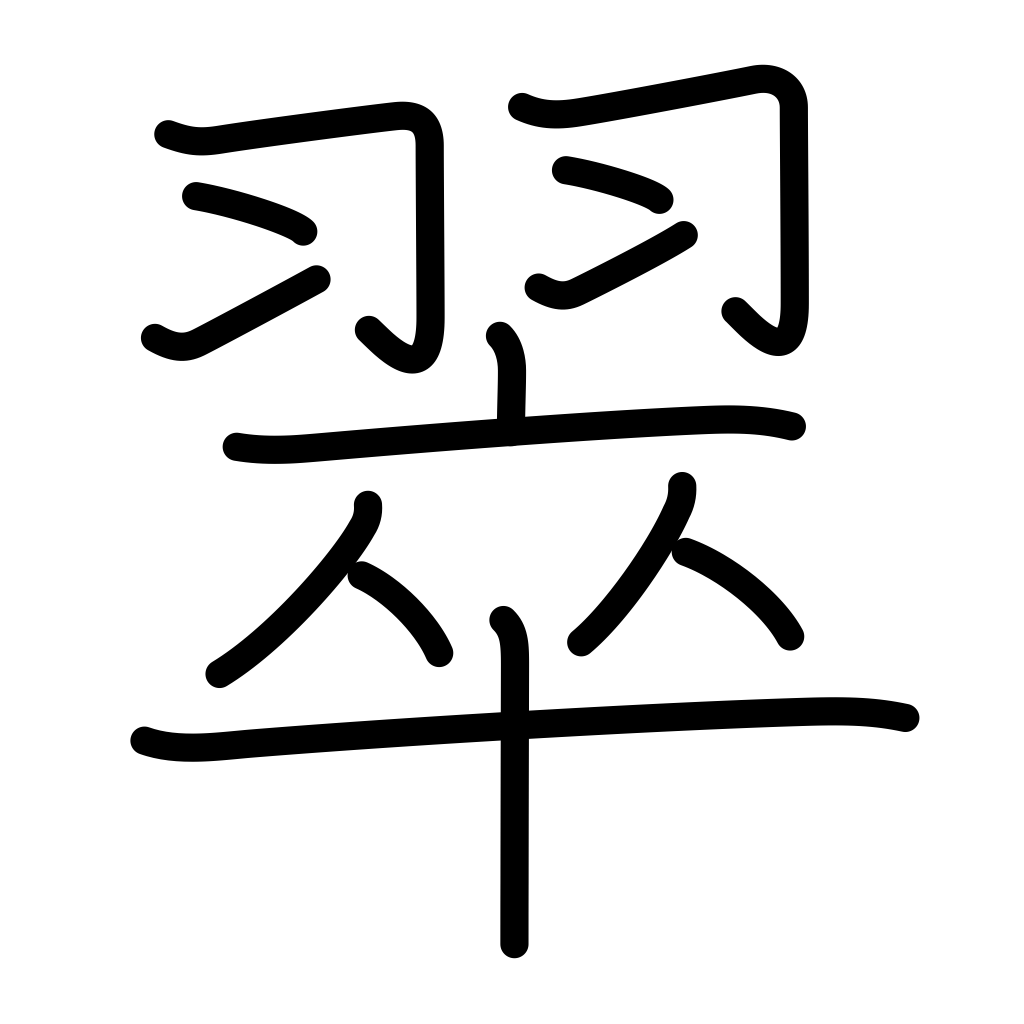
Meaning: green, kingfisher